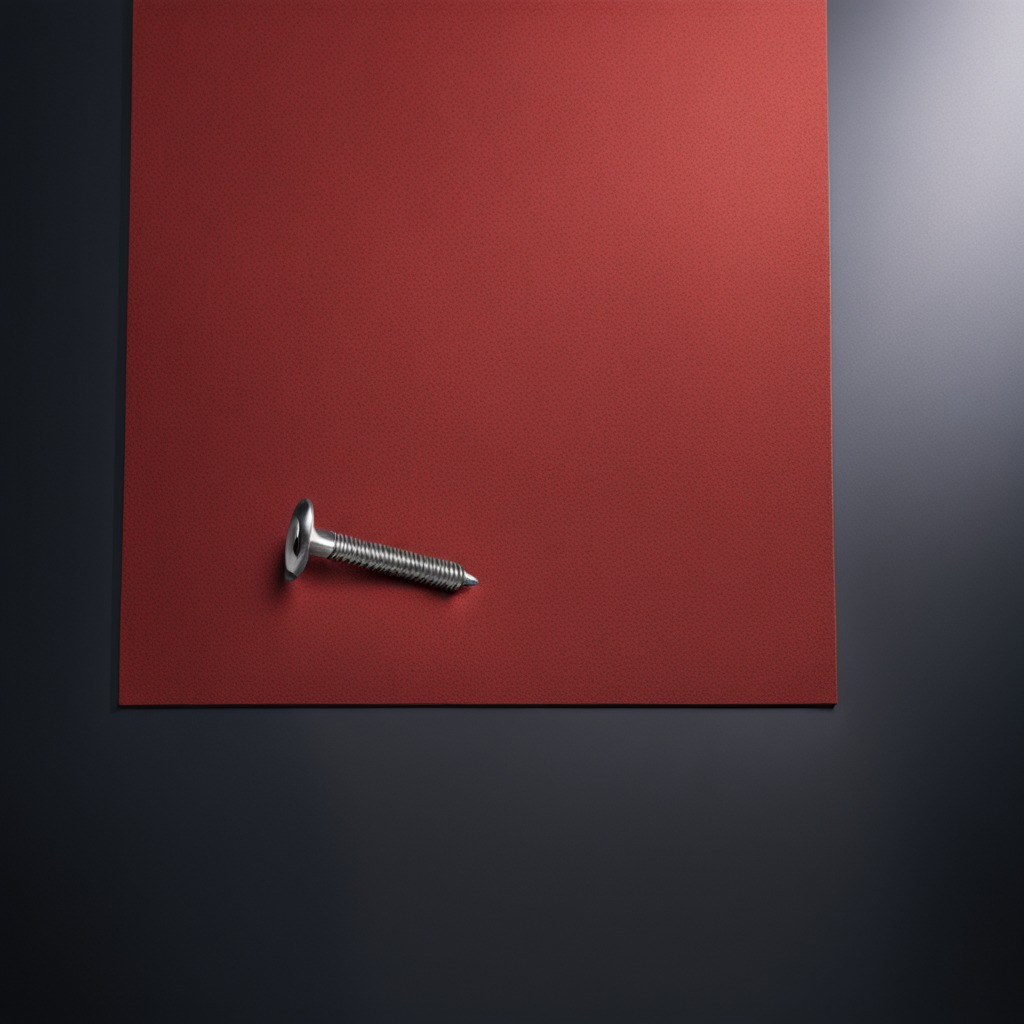
A metal screw lies on the clean granite tabletop covered with a red rubber mat inside a workshop under bright overhead lighting crisp shadows high clarity worn but beneath the mat